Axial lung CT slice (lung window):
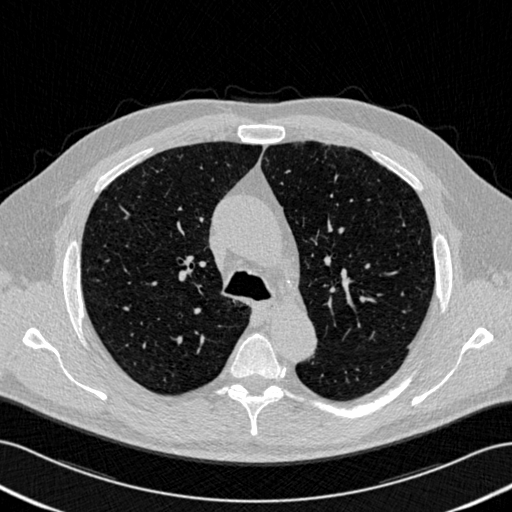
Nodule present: no